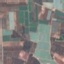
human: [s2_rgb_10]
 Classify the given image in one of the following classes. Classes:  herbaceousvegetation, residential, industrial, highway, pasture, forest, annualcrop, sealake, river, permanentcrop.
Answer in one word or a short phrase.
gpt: PermanentCrop